Question: The following code is supposed to send email via gmail but it gives the following error:

On my gmail account I get a message that a sign in was prevented and I should use a secure app like gmail to access my account. The source code is as shown below:
'''
public void doSendMail(){
username = txtFrom.getText();
password= new String(txtPassword.getPassword());
to = txtTo.getText();
subject = txtSubject.getText();
email_body = jTextArea1.getText();
Properties props = new Properties();
props.put("mail.smtp.host", "smtp.gmail.com");
props.put("mail.smtp.socketFactory.port", "587");
props.put("mail.smtp.socketFactory.class", "javax.net.ssl.SSLSocketFactory");
props.put("mail.smtp.auth", "true");
props.put("mail.smtp.starttls.enable", "true");
props.put("mail.smtp.port", "587");
Session session = Session.getDefaultInstance(props,
new javax.mail.Authenticator(){
@Override
protected PasswordAuthentication getPasswordAuthentication(){
return new PasswordAuthentication(username, password);
}
}
);
try {
Message message = new MimeMessage(session);
message.setFrom(new InternetAddress(username));
message.setRecipients(Message.RecipientType.TO,InternetAddress.parse(to));
message.setSubject(subject);
message.setText(email_body);
Transport.send(message);
JOptionPane.showMessageDialog(this, "Message Sent!","Sent",JOptionPane.INFORMATION_MESSAGE);
} catch (Exception e) {
JOptionPane.showMessageDialog(this, e.toString());
}
}
'''
What can I do to the code to make it send mail via gmail?
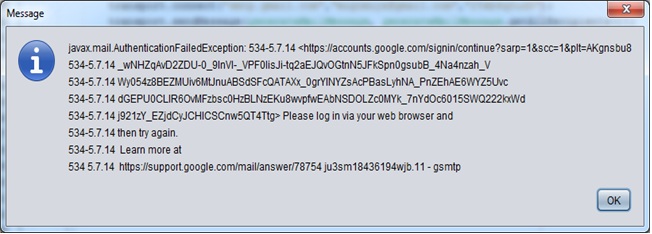
Answer: Your source code is perfect for sending email via gmail. May be you have to allow your account for less secure access via 'https://www.google.com/settings/security/lesssecureapps'
Here is your code. I made very little modification to run as standalone program. It requires two jars : 1) mail-1.4.7.jar and 2) activation-1.1.1.jar
'''
import java.util.Properties;
import java.util.Scanner;
import javax.mail.Message;
import javax.mail.PasswordAuthentication;
import javax.mail.Session;
import javax.mail.Transport;
import javax.mail.internet.InternetAddress;
import javax.mail.internet.MimeMessage;
import javax.swing.JOptionPane;
/**
* Following jar are required:
* 1) mail-1.4.7.jar from http://central.maven.org/maven2/javax/mail/mail/1.4.7/mail-1.4.7.jar
* 2) activation-1.1.1.jar from http://central.maven.org/maven2/javax/activation/activation/1.1.1/activation-1.1.1.jar
*
*/
public class Test {
public static void main(String args[]) {
Scanner sc = new Scanner(System.in);
System.out.print("gmail username: ");
String username = sc.next();
System.out.print("gmail password: ");
String password = sc.next();
System.out.print("destination email address: ");
String to = sc.next();
System.out.print("subject: ");
String subject = sc.next();
System.out.print("email body: ");
String email_body = sc.next();
Test test = new Test();
test.doSendMail(username, password, to, subject, email_body);
sc.close();
}
// sends mail
public void doSendMail(final String username, final String password, String to, String subject, String email_body) {
Properties props = new Properties();
props.put("mail.smtp.host", "smtp.gmail.com");
props.put("mail.smtp.socketFactory.port", "587");
props.put("mail.smtp.socketFactory.class", "javax.net.ssl.SSLSocketFactory");
props.put("mail.smtp.auth", "true");
props.put("mail.smtp.starttls.enable", "true");
props.put("mail.smtp.port", "587");
Session session = Session.getDefaultInstance(props, new javax.mail.Authenticator() {
@Override
protected PasswordAuthentication getPasswordAuthentication() {
return new PasswordAuthentication(username, password);
}
});
try {
Message message = new MimeMessage(session);
message.setFrom(new InternetAddress(username));
message.setRecipients(Message.RecipientType.TO, InternetAddress.parse(to));
message.setSubject(subject);
message.setText(email_body);
Transport.send(message);
System.out.println("message sent");
JOptionPane.showMessageDialog(null, "Message Sent!", "Sent", JOptionPane.INFORMATION_MESSAGE);
} catch (Exception e) {
System.out.println(e);
JOptionPane.showMessageDialog(null, e.toString());
}
}
}
'''